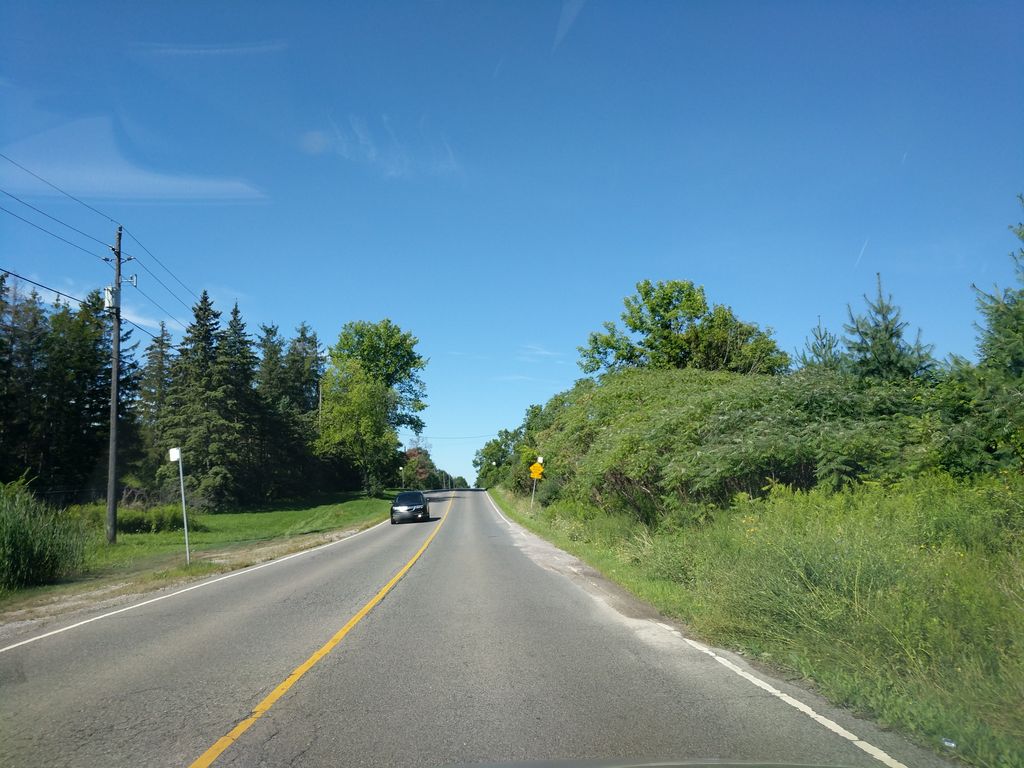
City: toronto